Question: When I create new project in the aforementioned IDE, I can select 'Web Module' and then 'Web Module Type' (HTML5 Boilerplate, Twitter Bootstrap, Node.js).

I want to write custom IntellijIDEA Plugin to add custom 'Web Module Type'.
I expect following user action sequence:
- 'File''New project'- 'Create project from scratch'- 'Web Module'- 'Custom Scratch'- - 'Finish'
Let say, that I have java class, which receives few arguments and generates all necessary files in new project folder.
How can I create an interface for passing some arguments to my java class, which will make all the rest? 'Node.js Express App'
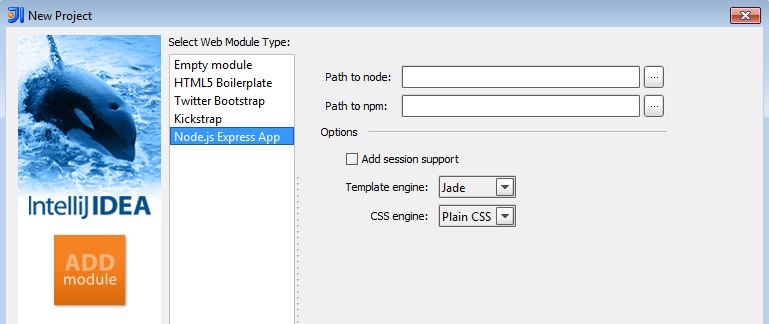
Answer: The documentation for tying into certain pieces of IntelliJ are in the format of "the code is the documentation". This is a bit difficult when you want to interface with commercial plugins only available in the Ultimate Edition.
For open-source integration, you should be able to download the source for the Community Edition and navigate to your heart's content.
For commercial plugin integration, you'll need to find the jar file for that plugin and take a look at the class/method structure to get a guage on what you'll need to call. As far as defining your components in the plugin.xml file, you'll need to look for extension points in the plugin's plugin.xml file and implement those interfaces. There is documentation on the IntelliJ site explaining how to define extension points and define implementations of extension points for other plugins.
I used both of these approaches when I wrote a plugin for configuring an internal framework where I work.